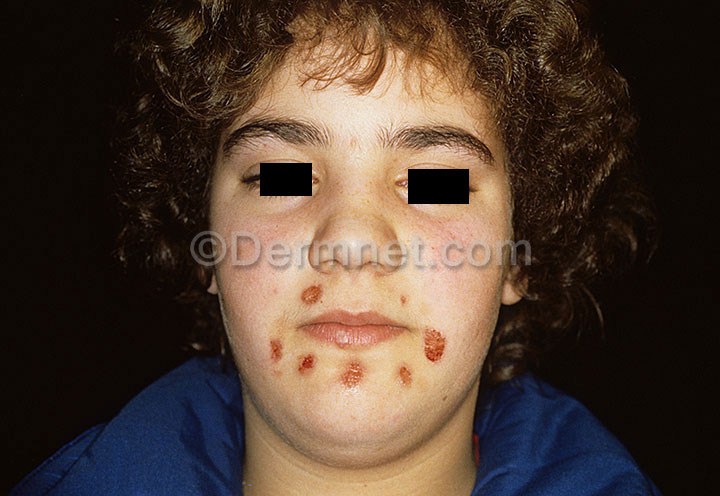
Disease: Acne and Rosacea Photos